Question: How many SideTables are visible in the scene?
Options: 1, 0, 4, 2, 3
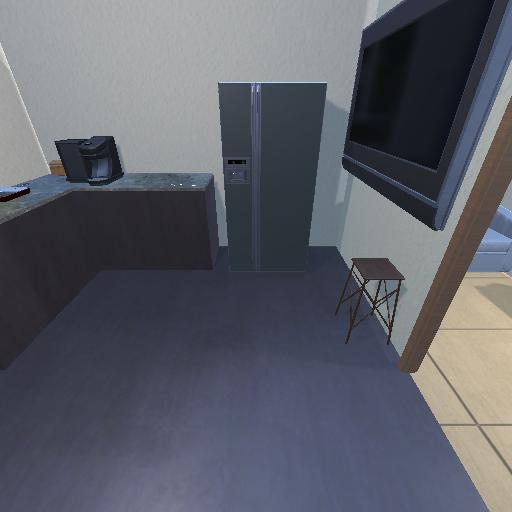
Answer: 1